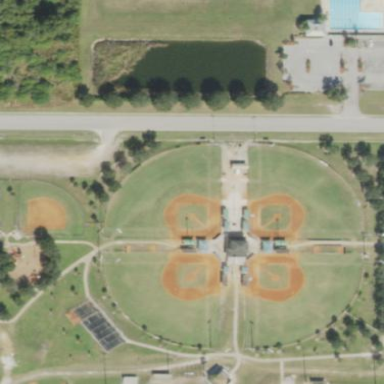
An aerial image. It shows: Baseball pitch for leisure land.